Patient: sex F, age 65
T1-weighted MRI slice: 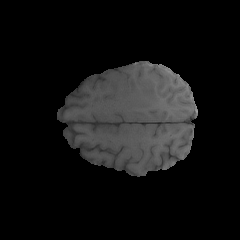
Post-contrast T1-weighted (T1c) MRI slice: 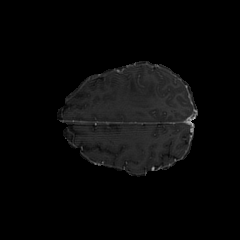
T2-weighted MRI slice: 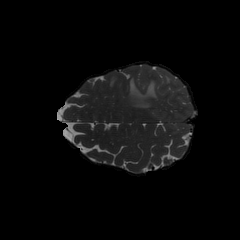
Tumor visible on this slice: yes
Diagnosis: Glioblastoma, IDH-wildtype
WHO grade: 4